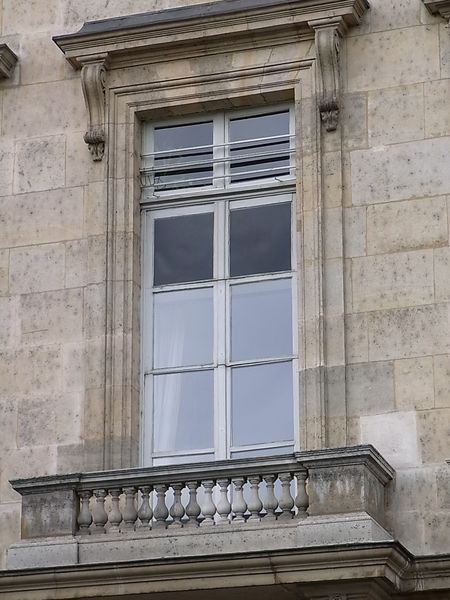
Titel: Hôtel de la Monnaie
Künstler: Jacques Denis Antoine
Standort: Paris
Institution: Hôtel de la Monnaie
Schlagwörter: blau, weiß, ausschnitt, braun, fenster, glas, grau, holz, säulen, tür, dach, gebäude, haus, wand, architektur, rahmen, stein, steine, vorhang, spiegelung, brüstung, gitter, ohren, vorbau, balkon, rahmung, fassade, mauer, französisch, papst, gardine, vorhänge, detail, geländer, granit, podest, foto, fotografie, photographie, fensterkreuz, fensterrahmen, sprossen, palast, balustrade, scheiben, scheibe, architrav, rom, photo, sims, öffnung, gesims, laibung, quader, fensterglas, sandstein, farbfoto, vatikan, baldachin, ballustrade, konsolen, konsole, volute, vorhand, aufnahme, fenstersims, austritt, klassisch, fesnter, klassizistisch, geison, attika, balluster, oberlicht, schlußstein, fester, baluster, bedachung, haustein, weiß weiss, archiektur, pberlicht, sandsetin, r, baslustrade